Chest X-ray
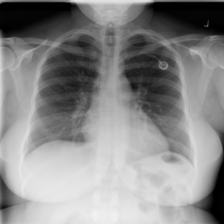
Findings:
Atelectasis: negative
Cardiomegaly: negative
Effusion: negative
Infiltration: negative
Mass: negative
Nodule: negative
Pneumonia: negative
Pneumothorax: negative
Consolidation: negative
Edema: negative
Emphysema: negative
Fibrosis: negative
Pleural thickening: negative
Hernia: negative